Interaction volume radius: 5 \u00c5
Interaction volume height: 30 \u00c5
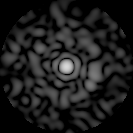
Disorder parameter: 0.83